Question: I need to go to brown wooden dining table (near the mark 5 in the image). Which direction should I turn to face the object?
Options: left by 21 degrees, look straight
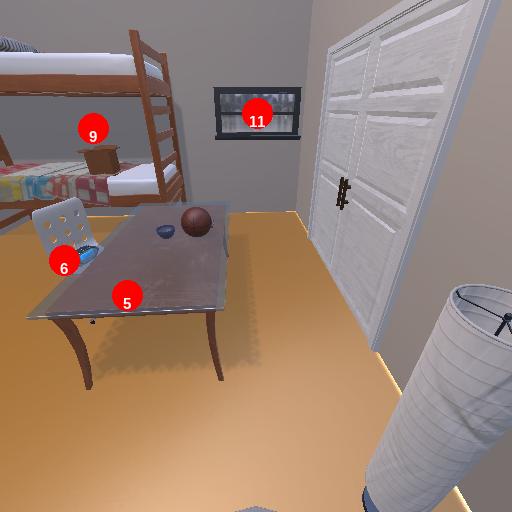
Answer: left by 21 degrees